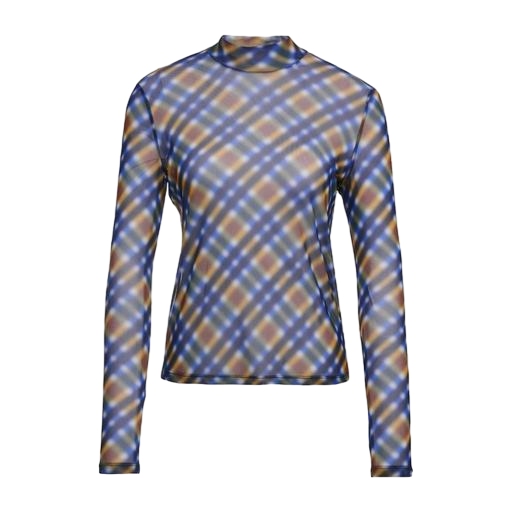
multicolor longsleeve mesh, multicolor turtleneck mesh t-shirt, multicolor sheer longsleeved shirt, white background